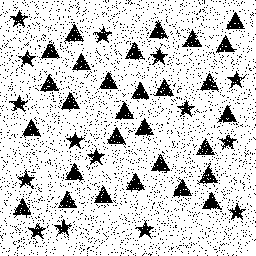
Squares: 0
Triangles: 29
Stars: 15
Total shapes: 44